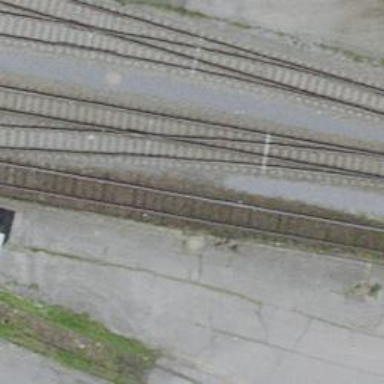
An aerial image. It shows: Single-track railway yard.